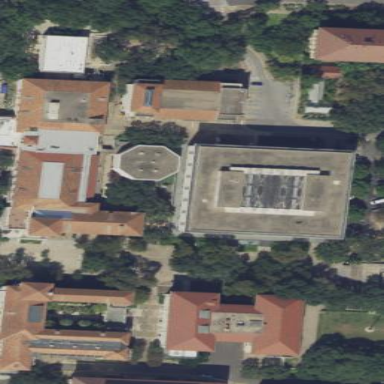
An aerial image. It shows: View of university building.